Question: i am new user here and i am making a GUI but i am stuck at the placement of checkbox (styling)
spacing issue:

when i add the toggle switch(checkbox) all my aliments for the switches gets destroyed any ideas??
'''
.btn-group button {
background-color: Transparent;
border: ;
color: white; /* White text */
padding: 29px 23px; /* Some padding */
cursor: pointer; /* Pointer/hand icon */
width: 10%; /* Set a width if needed */
display: block; /* Make the buttons appear below each other */
margin: 30px 1px;
}
<div class="btn-group">
<button id = "camera" onclick="camera()"></button>
<input id=pumptoggle type="checkbox" class="toggle-switch">
<button id = "fish" onclick="fish()"></button>
<button id = "outside" onclick="outside()"></button>
<button onclick="bulb()"></button>
</div>
<head>
<link rel="stylesheet" href="toggle-switches.css">
</head>
'''
toggle-switches.css
'''
input[type=checkbox].toggle-switch {
appearance: none;
-moz-appearance: none;
-webkit-appearance: none;
width: 6em;
height: 3em;
border-radius: 3em;
background-color: #ddd;
outline: 0;
cursor: pointer;
transition: background-color 0.09s ease-in-out;
position: relative;
}
input[type=checkbox].toggle-switch:checked {
background-color: #3af;
}
input[type=checkbox].toggle-switch::after {
content: '';
width: 3em;
height: 3em;
background-color: white;
border-radius: 3em;
position: absolute;
transform: scale(0.7);
left: 0;
transition: left 0.09s ease-in-out;
box-shadow: 0 0.1em rgba(0, 0, 0, 0.5);
}
input[type=checkbox].toggle-switch:checked::after {
left: 3em;
}
'''
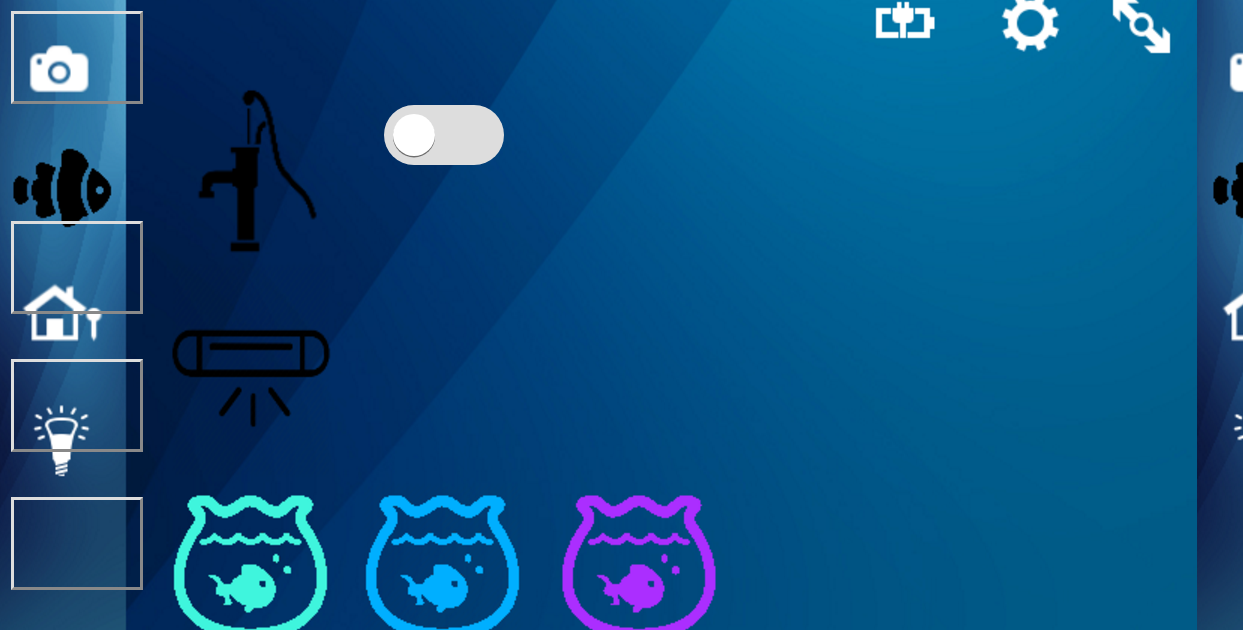
Answer: You can either use the '!important' attribute or define new style using 'id' attribute as specificity of id is more than 'class' selector.'#' is use to select dom using id in css
'''
#camera{
// styles for camera
}
'''